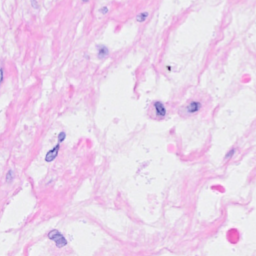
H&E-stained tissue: Breast